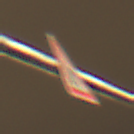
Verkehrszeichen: Gegenverkehr
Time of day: Night
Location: Outdoor (Urban)
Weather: Overcast
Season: NotSpecified
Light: Artificial